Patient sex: F
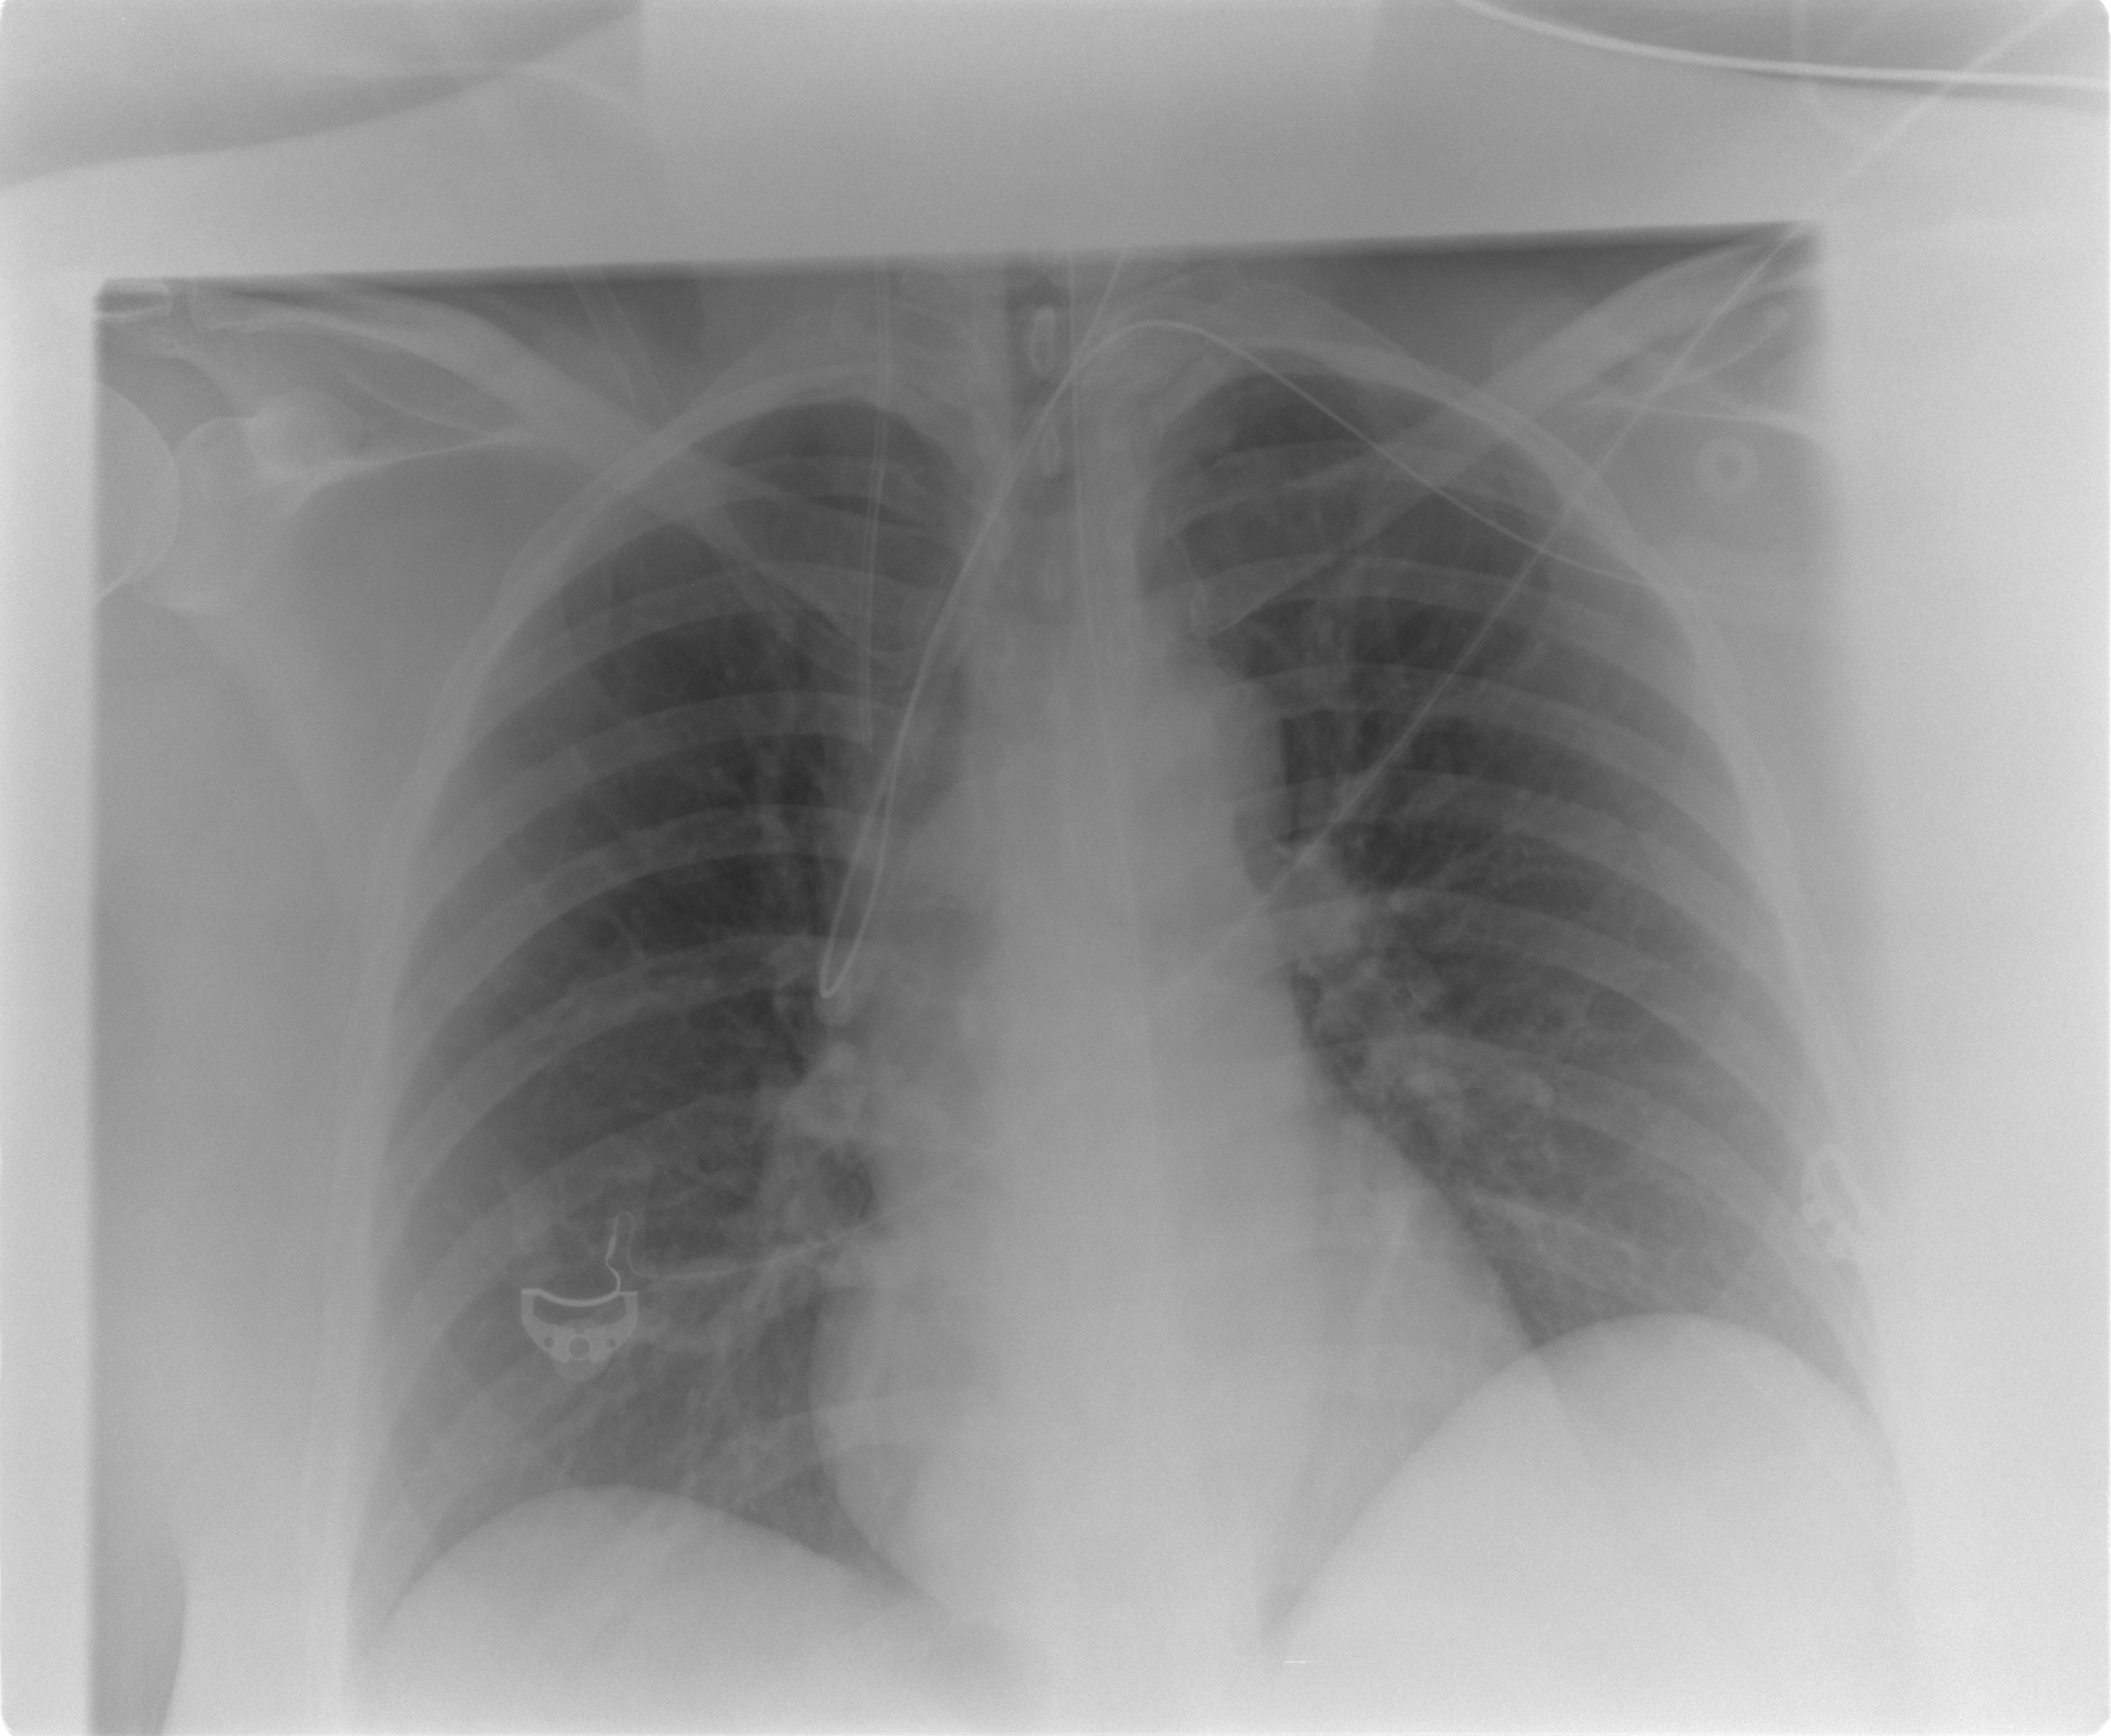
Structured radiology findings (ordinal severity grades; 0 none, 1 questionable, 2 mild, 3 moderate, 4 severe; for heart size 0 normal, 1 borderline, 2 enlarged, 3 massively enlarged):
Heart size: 0
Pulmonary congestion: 1
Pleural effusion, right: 0
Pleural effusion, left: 0
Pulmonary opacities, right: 0
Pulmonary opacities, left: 0
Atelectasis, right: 0
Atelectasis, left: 0